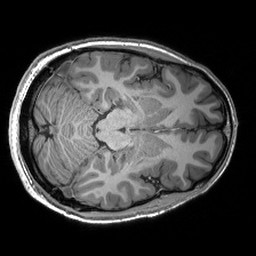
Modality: T1w
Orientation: axial
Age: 28
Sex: male
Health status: healthy
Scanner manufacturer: siemens
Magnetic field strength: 3 T
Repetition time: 2.53 s
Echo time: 0.00288 s